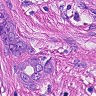
Metastatic tissue present: yes